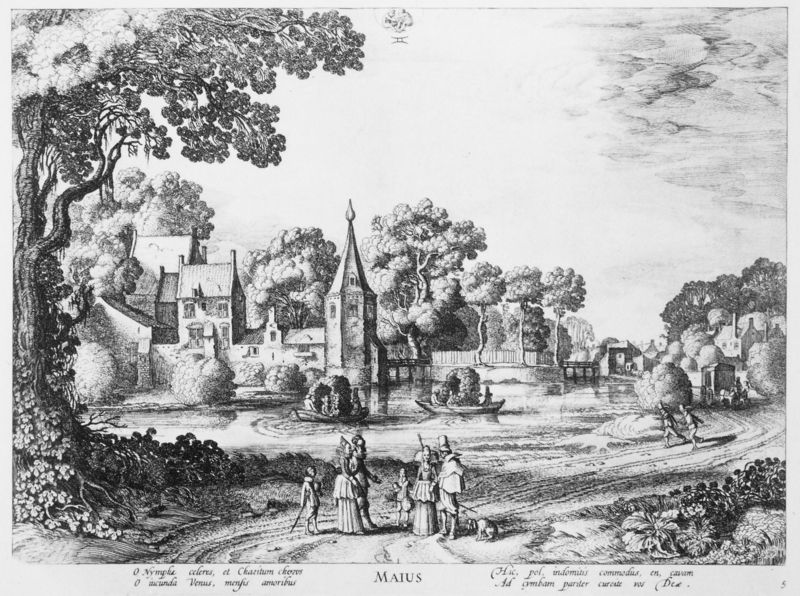
Titel: Die zwölf Monate mit Sternzeichen
Künstler: Jan van de Velde
Schlagwörter: baum, himmel, mann, wasser, bäume, fluss, landschaft, menschen, see, stadt, teich, frau, zeichnung, dach, hund, schloss, weg, zaun, brücke, kirche, familie, kind, wald, boot, kinder, pferde, turm, sommer, unterhaltung, dorf, kutsche, frühling, burg, druck, treffen, begegnung, spaziergänger, zeihnung, mai, boten, burrg